Question: After trying several .bst files I am still mostly satisfied with the layout of the ChicagoReedWeb.bst file. However, I don't like the handling of entries by the same author, eg:
---

---
If have looked at the ChicagoReedWeb.bst file but only understand some of the basics.
So how can I edit the code of the ChicagoReedWeb.bst file in such a way that it will print the author's full reference instead of the "--------" ?
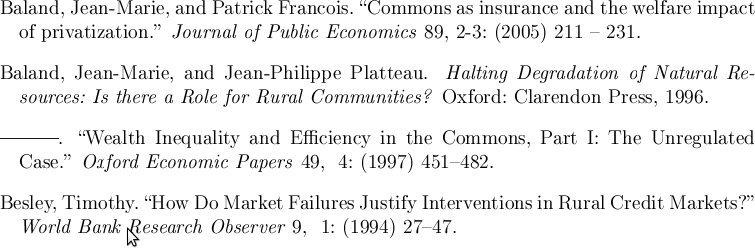
Answer: OK, this is outside my previous experience with BibTeX, but looking at the file, I get the impression that the 'name.or.dash' section is replacing the name with a dash if it's the same as the previous one. I suggest trying replacing this code:
'''
FUNCTION {name.or.dash}
{ 's :=
oldname empty$
{ s 'oldname := s }
{ s oldname =
{ "
ule[.6ex]{3em}{.05ex}"}
{ s 'oldname := s }
if$
}
if$
}
'''
with this:
'''
FUNCTION {name.or.dash}
{
}
'''
If my understanding of the syntax is correct, this should simply remove the comparison and optional change, and leave the name as you want it.
A slightly tidier approach might be to take out the calls to 'name.or.dash' in the places which you don't want them. That will give you more flexibility about whether you want a dash in place of, for example, a repeated book name.